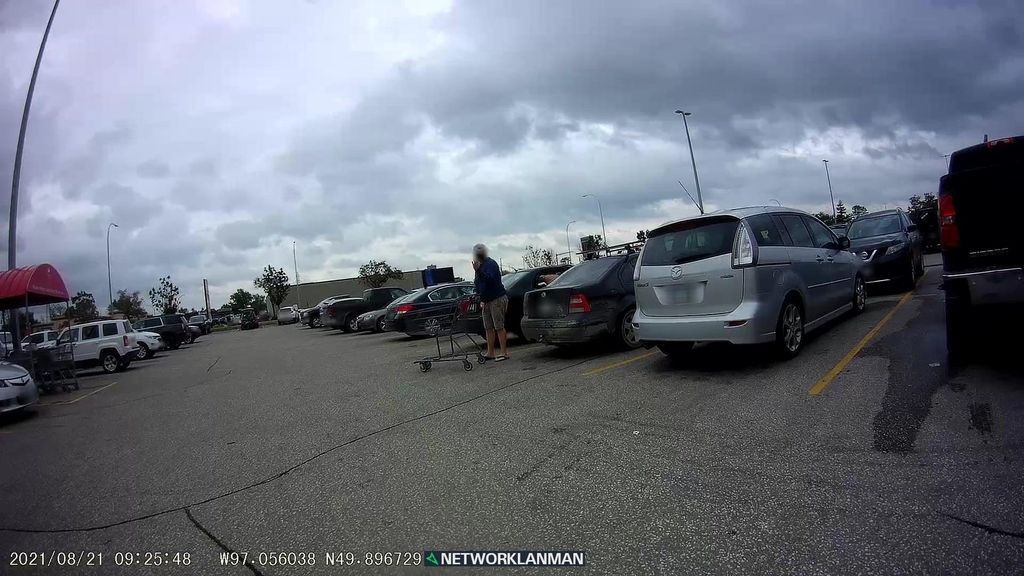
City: winnipeg